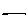
Label: line